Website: bh-photo
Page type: customer-info-address
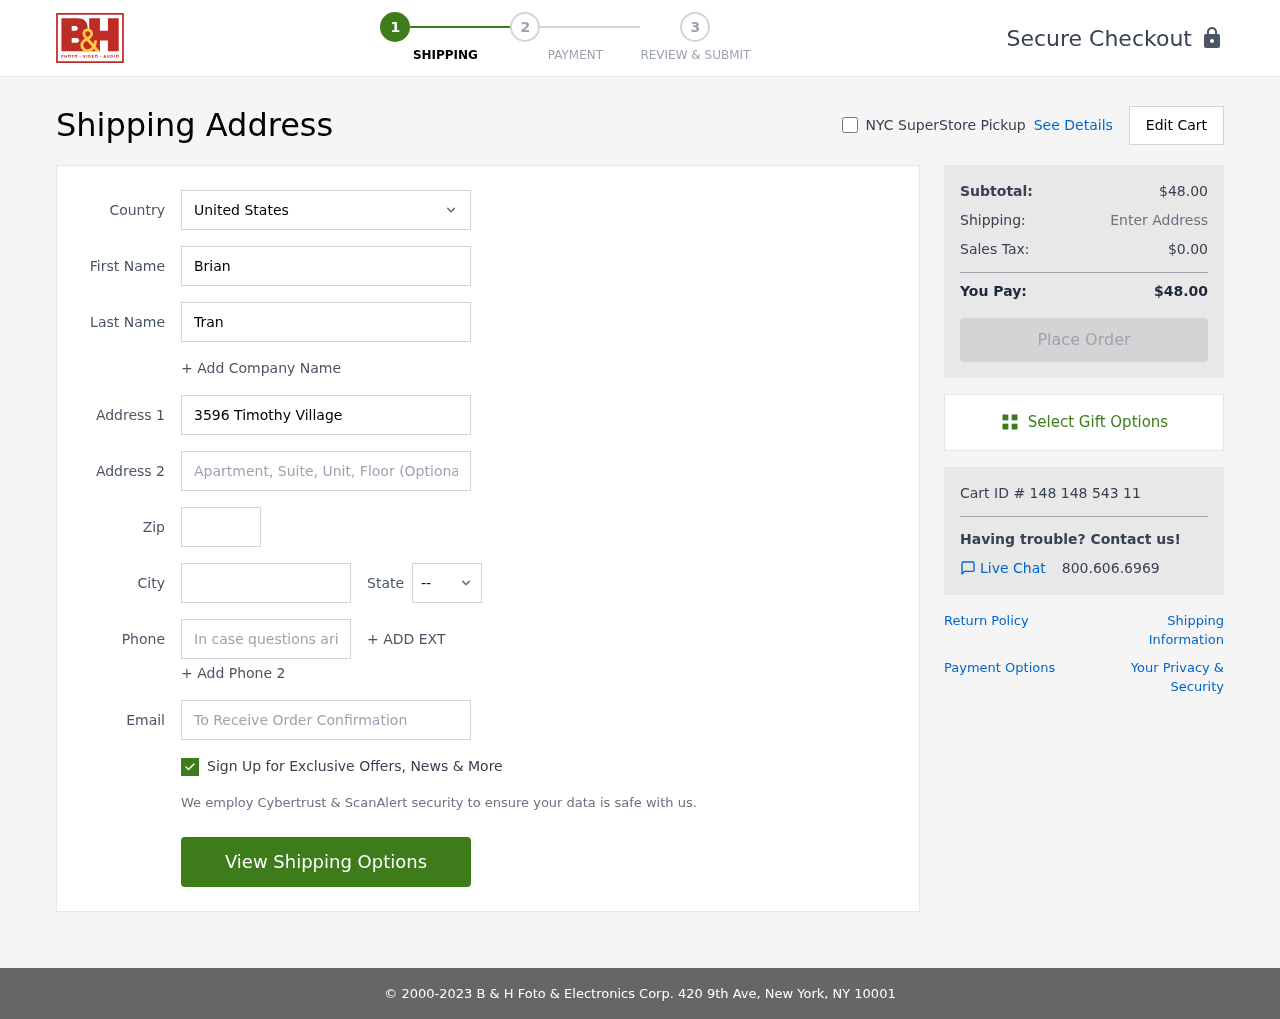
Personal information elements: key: PII_CITY
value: Lake Ruthberg
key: PII_COUNTRY
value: United States
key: PII_EMAIL
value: brian.tran@gmail.com
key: PII_FIRSTNAME
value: Brian
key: PII_LASTNAME
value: Tran
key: PII_PHONE
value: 8635473939
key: PII_POSTCODE
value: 08585
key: PII_STATE_ABBR
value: SC
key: PII_STREET
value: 3596 Timothy Village Apt. 049
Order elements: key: ORDER_SUBTOTAL
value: $48.00
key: ORDER_TAX
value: $0.00
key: ORDER_TOTAL
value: $48.00
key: ORDER_ID
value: Cart ID # 148 148 543 11